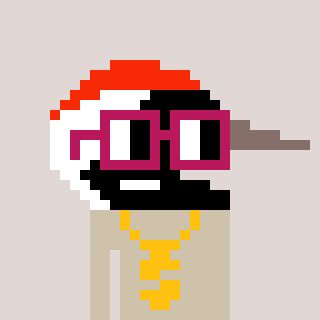
a pixel art character with square dark red glasses, a crane-shaped head and a bege-colored body on a warm background